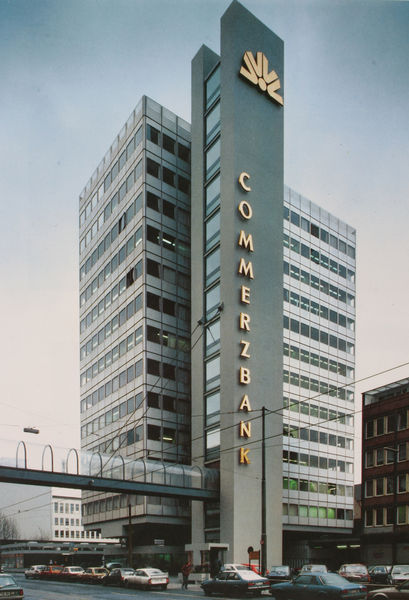
Titel: Außenansicht
Künstler: Paul Schneider-Esleben
Standort: Düsseldorf
Institution: Verwaltungsgebäude der Commerzbank
Schlagwörter: blau, himmel, schatten, weiß, stadt, bunt, glas, lampe, licht, straße, türkis, zeichen, gebäude, architektur, mensch, dämmerung, häuser, nass, brücke, gold, person, turm, hellblau, schrift, fassade, mast, moderne, werbung, foto, fotografie, photographie, regen, name, gewölbe, passant, stern, beton, kabel, scheiben, text, photo, farbfoto, straßenlampe, verkehr, etagen, geschosse, zentrum, stockwerke, bügel, autos, drähte, leitungen, oberleitung, stromleitung, hochhaus, pkw, frankfurt, farbfotografie, logo, überweg, aufzugturm, comerzbank, halbstern